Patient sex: M
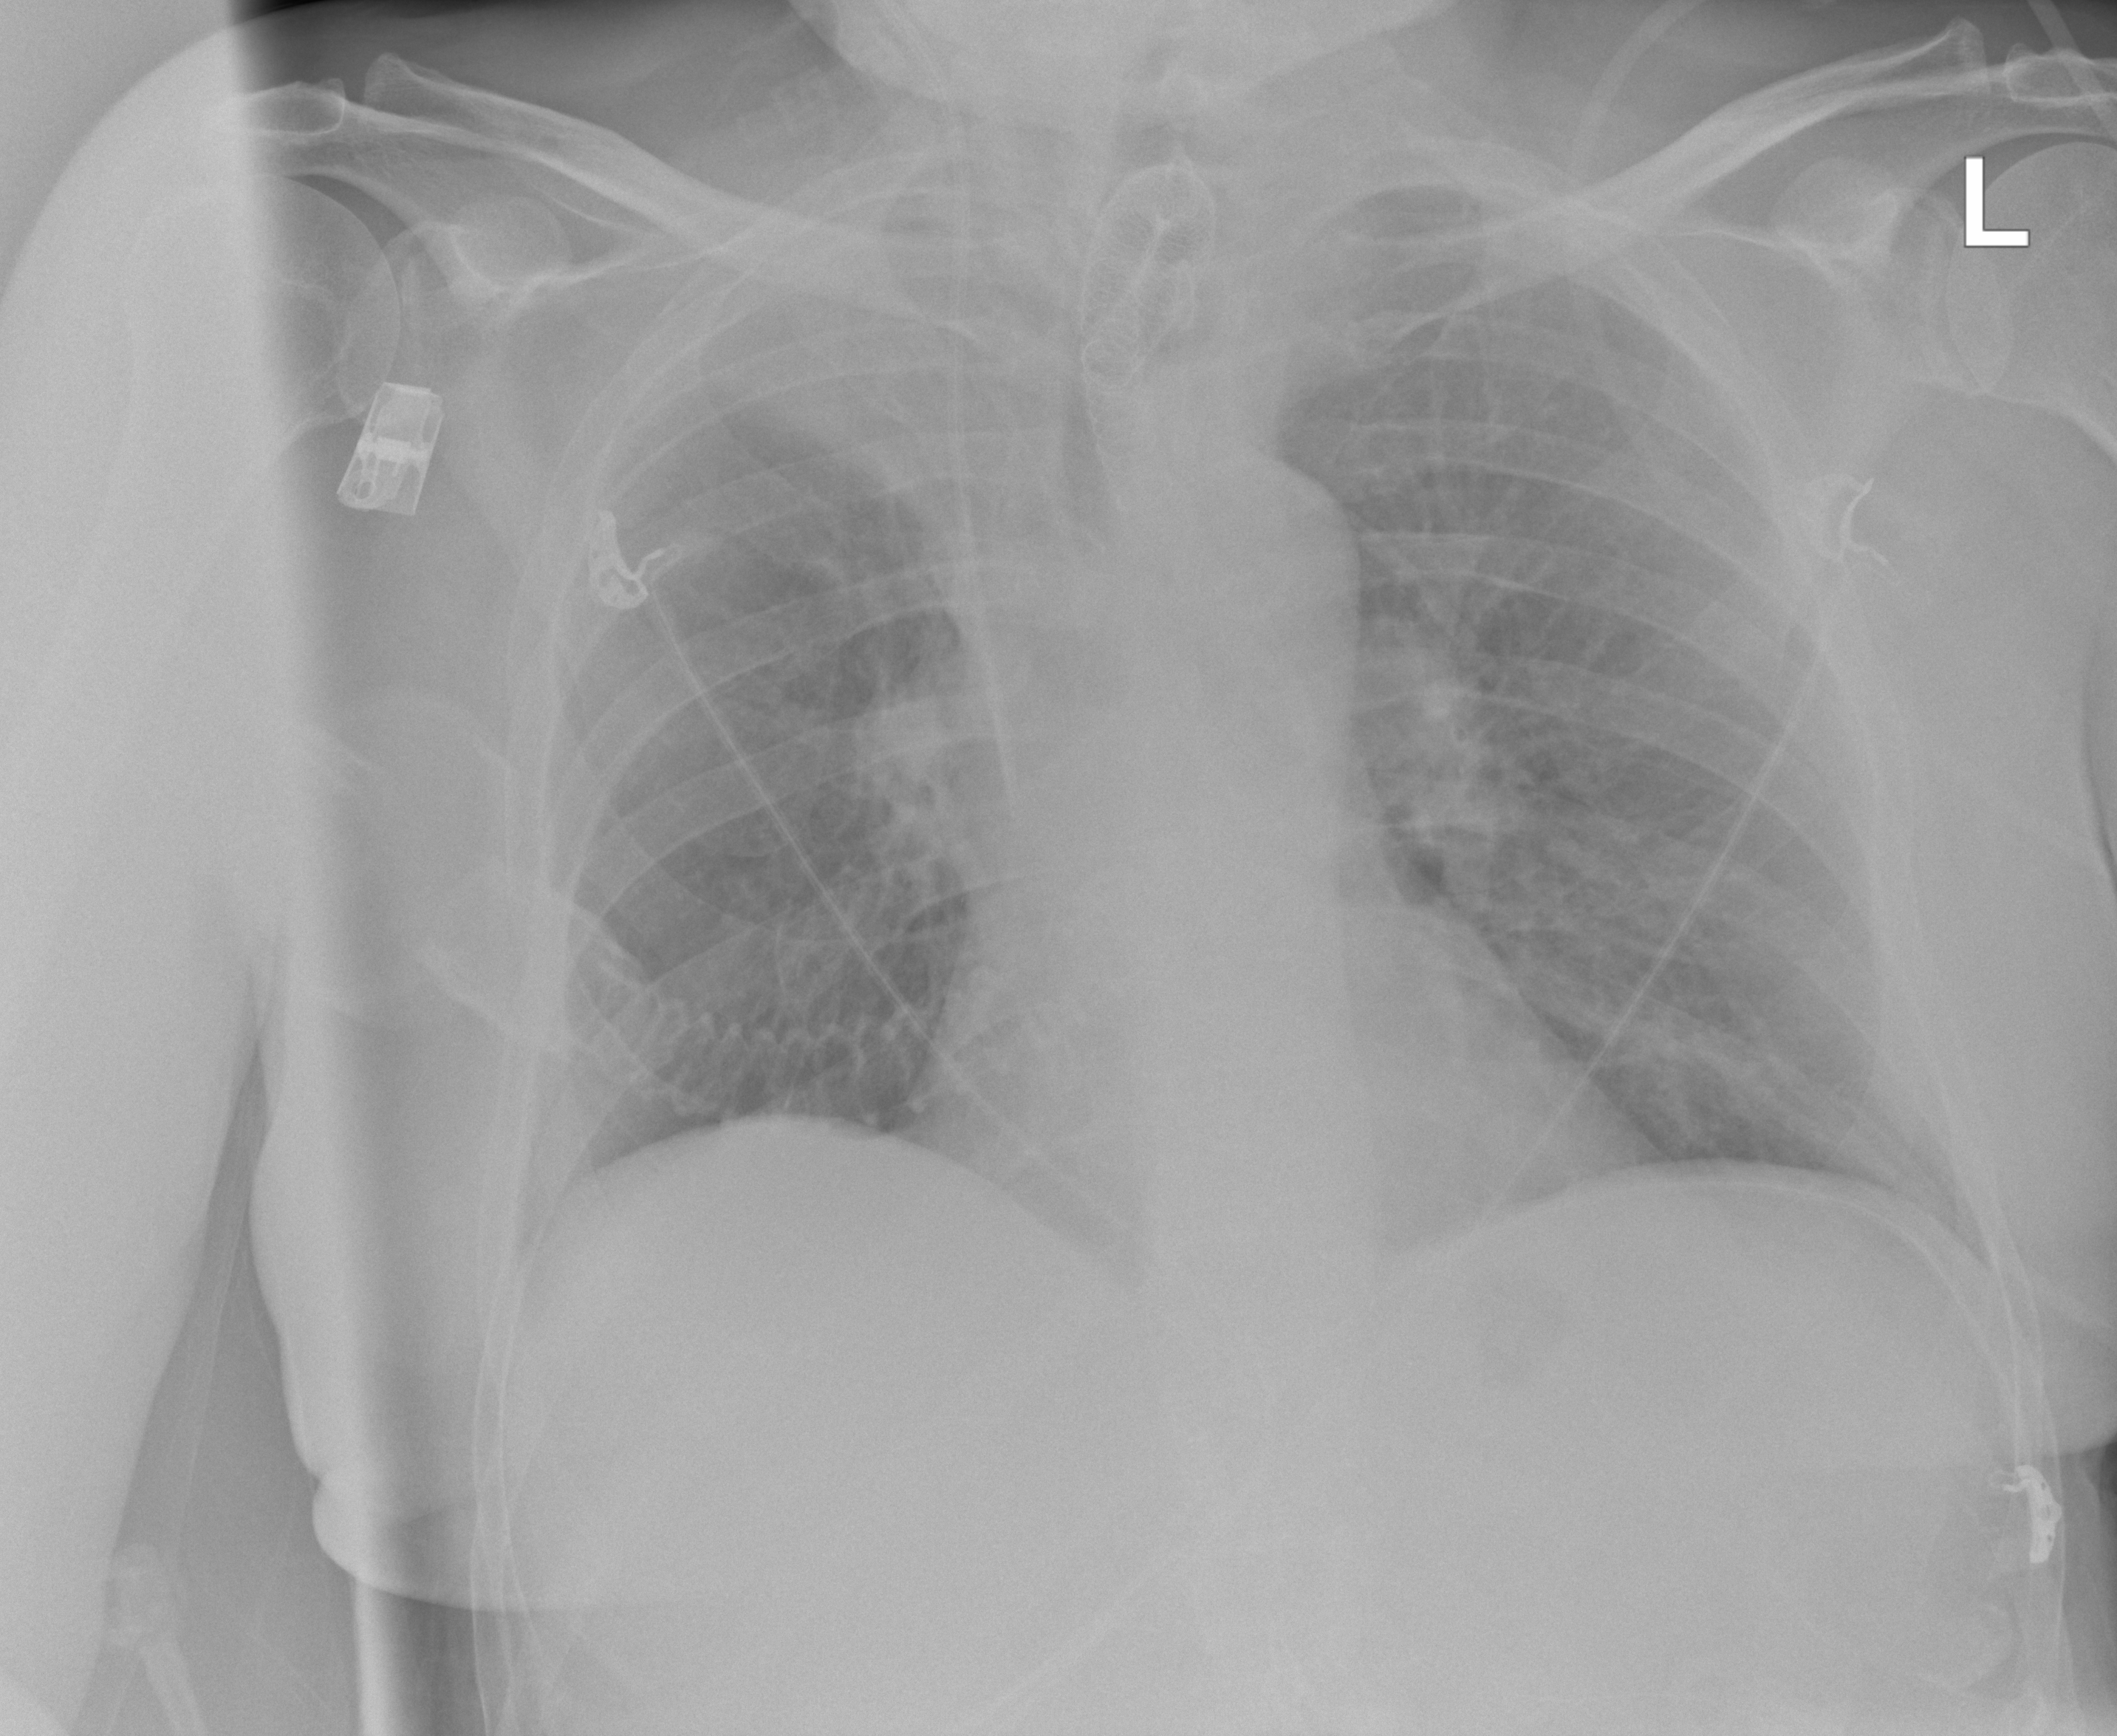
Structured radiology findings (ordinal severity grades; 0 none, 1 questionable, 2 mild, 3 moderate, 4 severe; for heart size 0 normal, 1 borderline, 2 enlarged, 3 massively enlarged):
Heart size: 0
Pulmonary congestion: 0
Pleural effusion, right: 2
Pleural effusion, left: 0
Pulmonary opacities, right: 0
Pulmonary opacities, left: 0
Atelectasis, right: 2
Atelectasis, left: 0